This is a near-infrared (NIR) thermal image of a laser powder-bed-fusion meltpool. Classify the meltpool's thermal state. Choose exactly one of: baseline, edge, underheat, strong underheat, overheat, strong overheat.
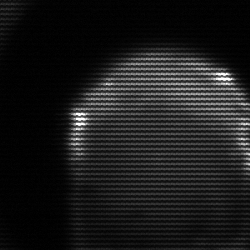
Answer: edge